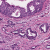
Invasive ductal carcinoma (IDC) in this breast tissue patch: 0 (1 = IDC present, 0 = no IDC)